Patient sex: M
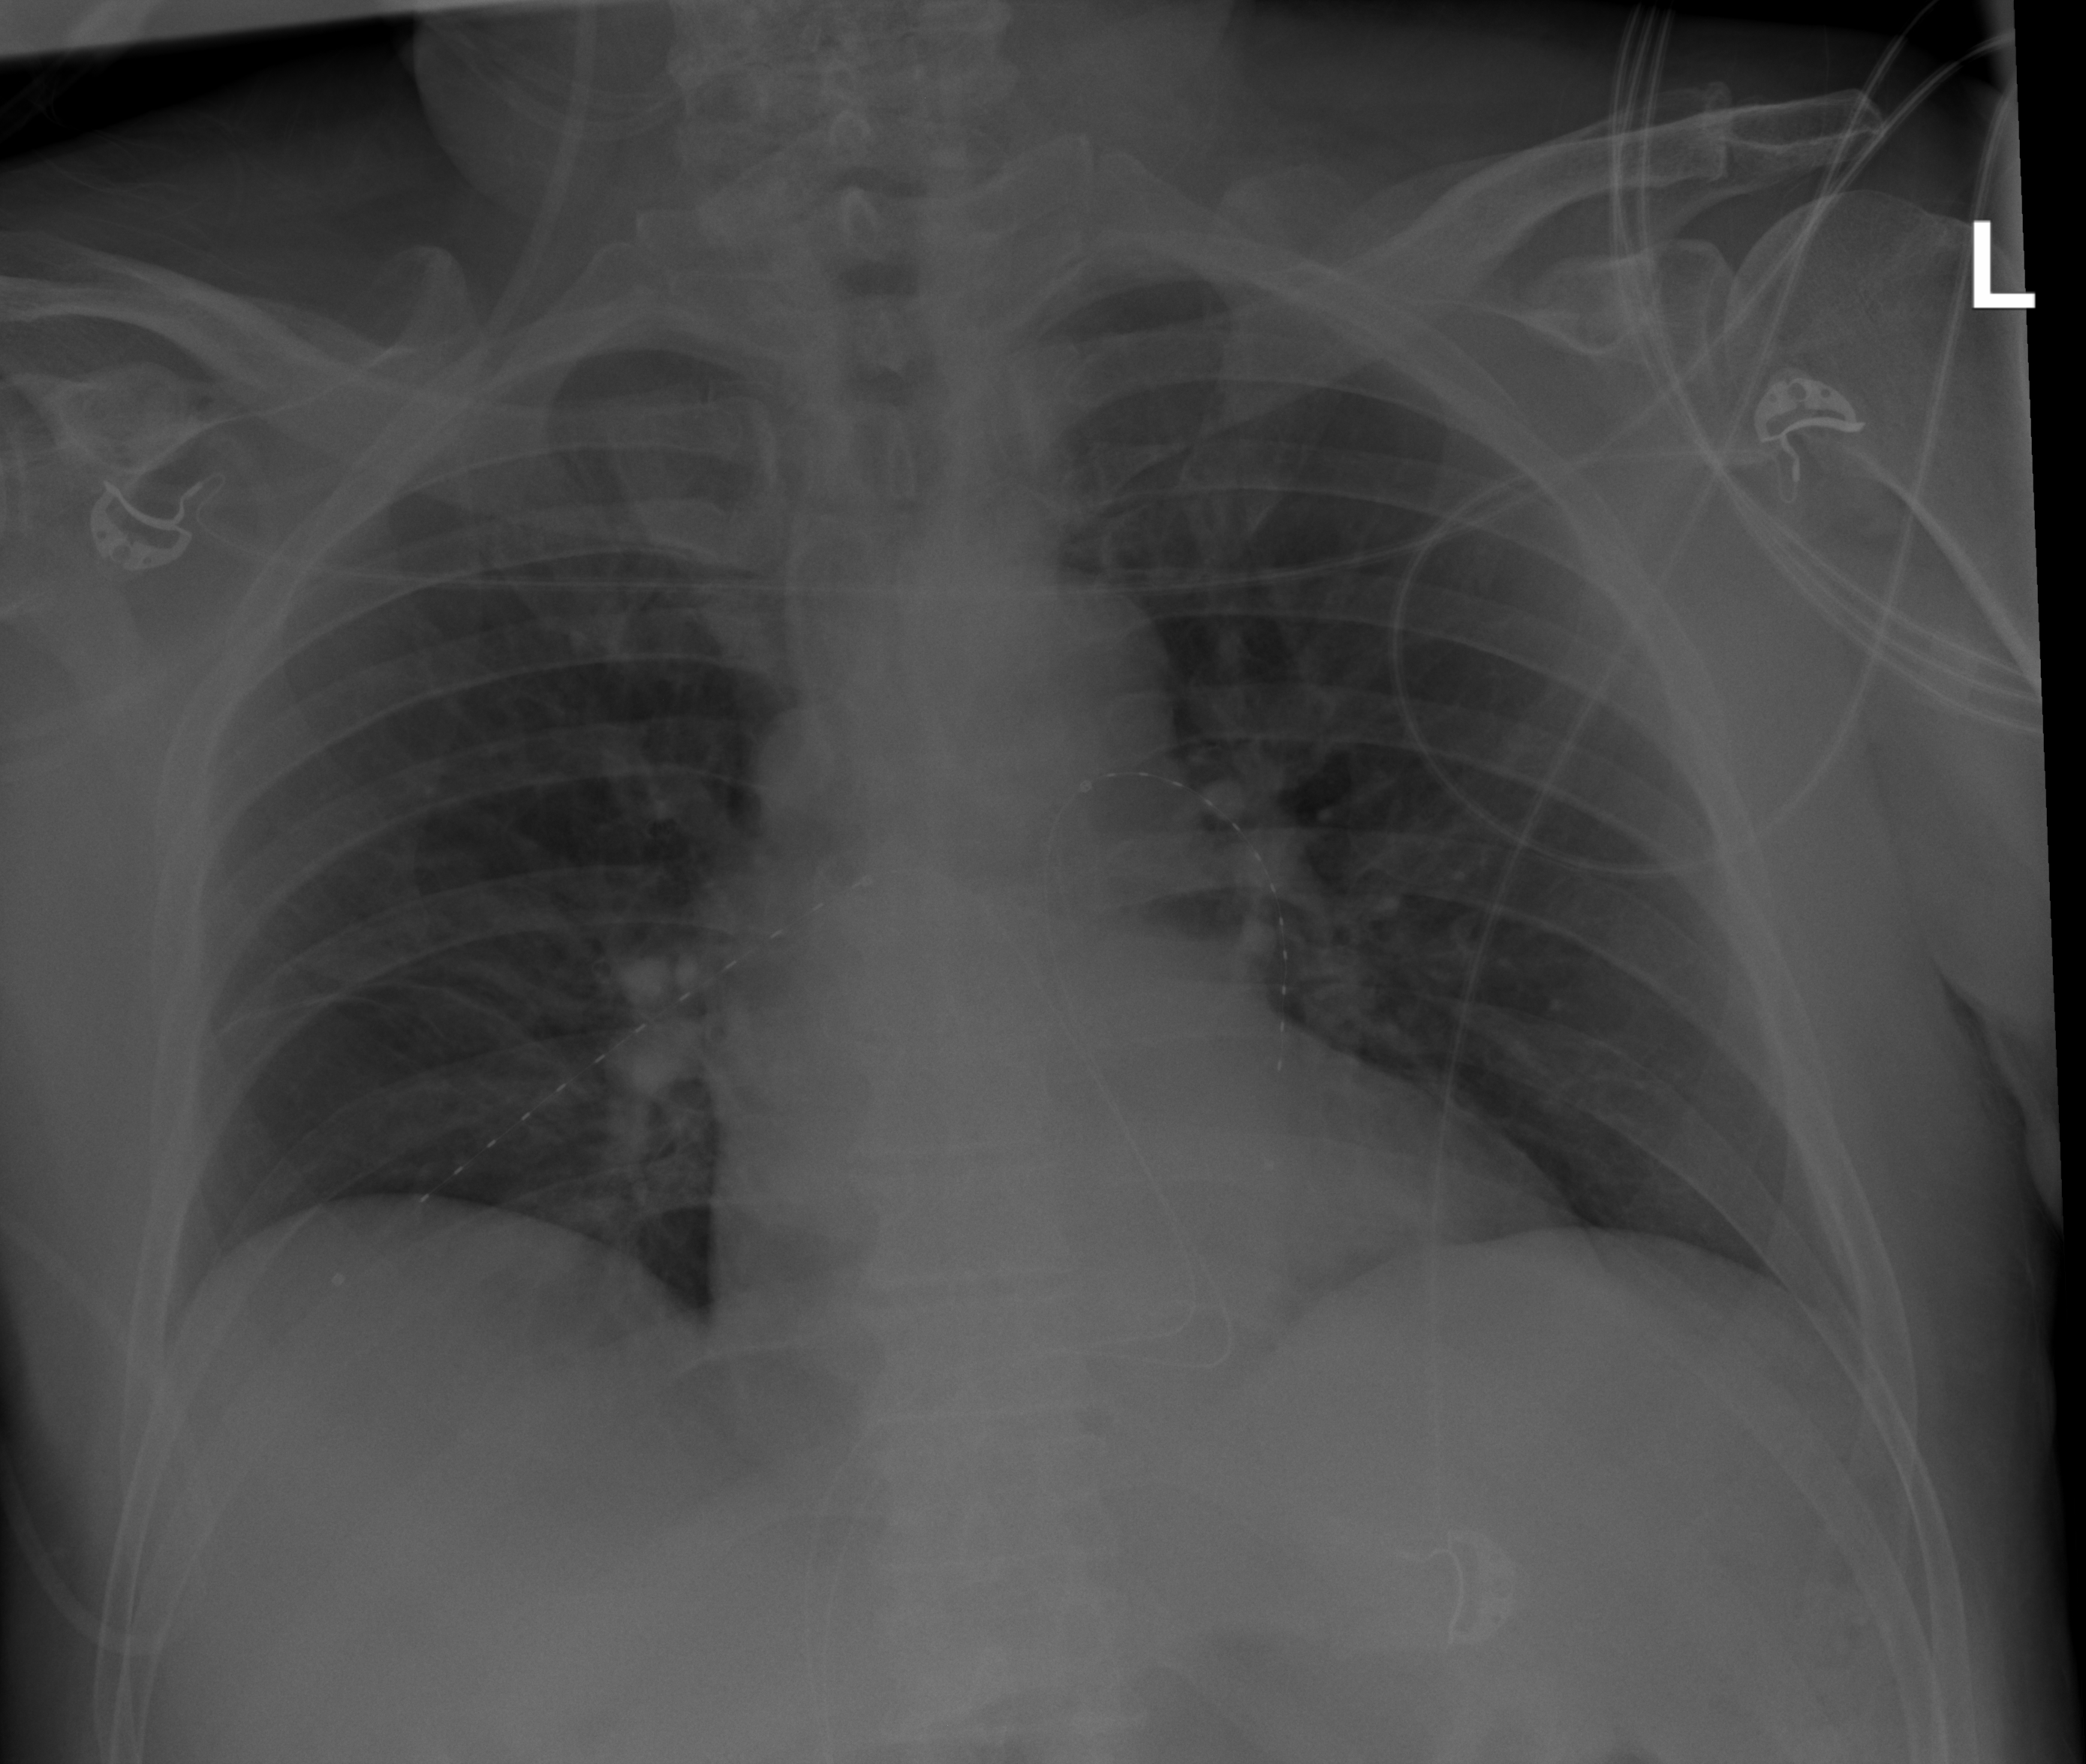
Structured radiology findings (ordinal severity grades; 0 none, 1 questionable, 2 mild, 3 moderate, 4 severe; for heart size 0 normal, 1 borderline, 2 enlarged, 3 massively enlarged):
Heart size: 1
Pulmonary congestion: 1
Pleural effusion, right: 0
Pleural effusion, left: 0
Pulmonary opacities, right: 0
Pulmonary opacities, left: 0
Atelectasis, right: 0
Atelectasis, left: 0